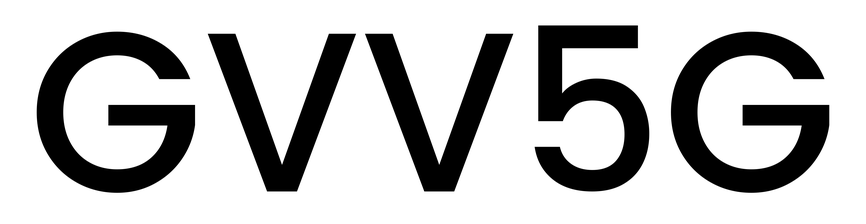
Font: Poppins-Medium